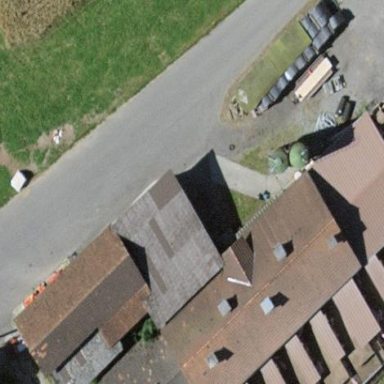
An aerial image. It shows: Farm building.